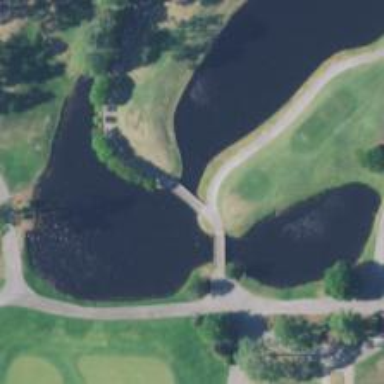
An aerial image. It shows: Bridge over path used as golf cartpath.